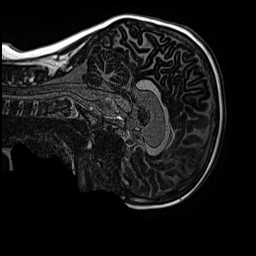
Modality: MP2RAGE
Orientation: sagittal
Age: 12
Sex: male
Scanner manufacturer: siemens
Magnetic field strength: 3 T
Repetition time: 4 s
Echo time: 0.00299 s